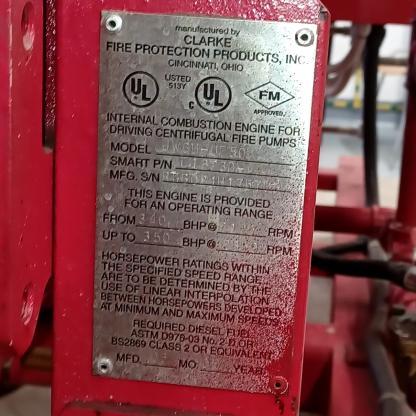
Klasa: tabliczka-znamionowa